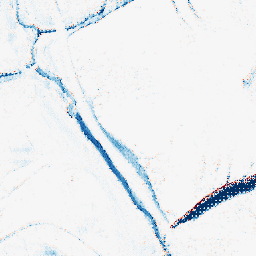
Category: morphological
Decomposition family: morphological_ellipse
Decomposition parameters: operation: closing
width: 20
height: 5
Upsampling method: regularized
Upsampling parameters: scale: 2
lambda_reg: 0.1
Upsampling scale: 2